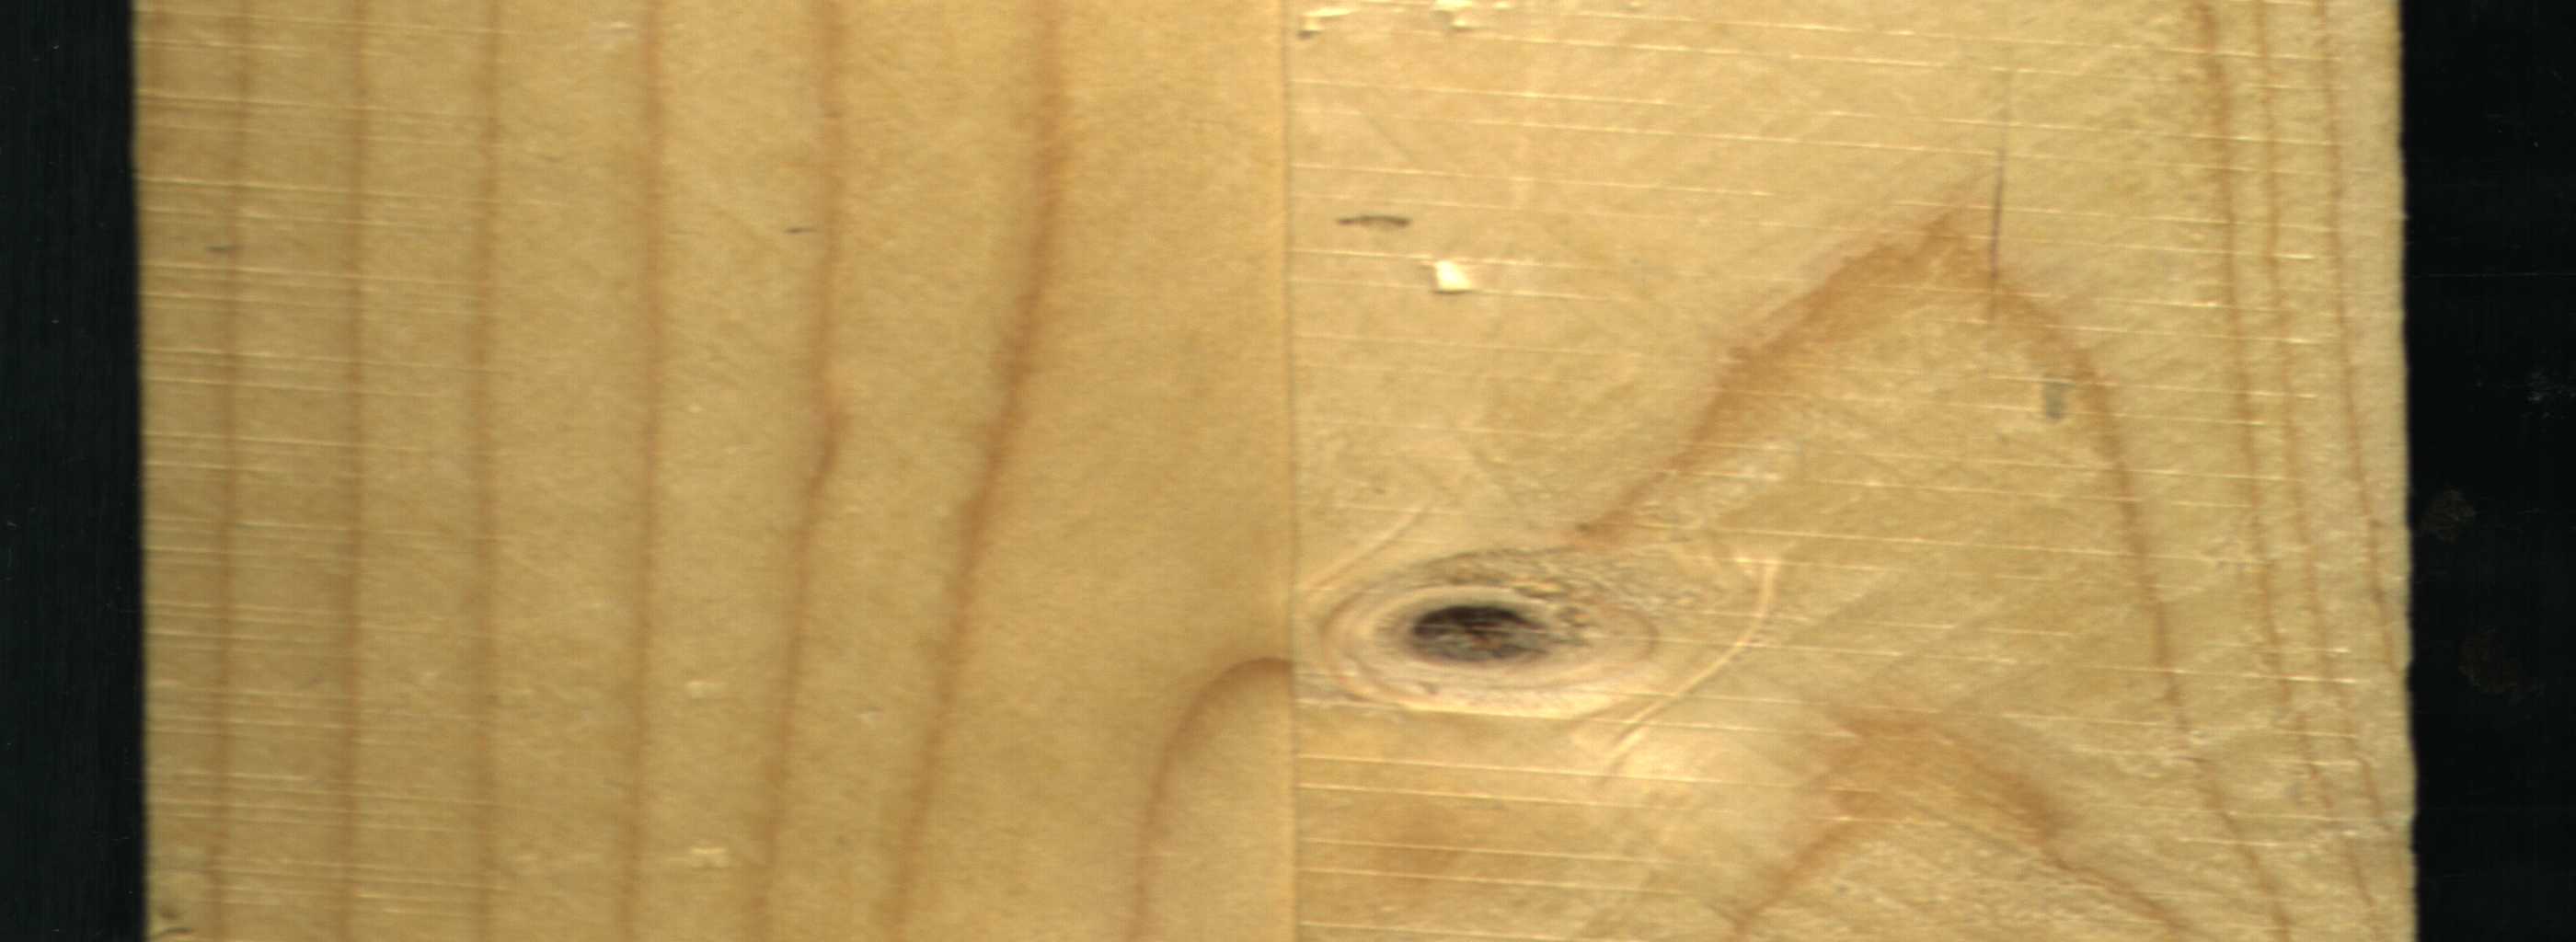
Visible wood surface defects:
Dead_Knot